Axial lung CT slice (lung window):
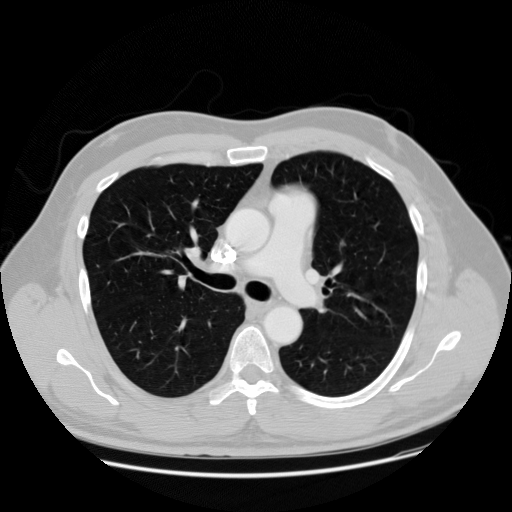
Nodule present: yes
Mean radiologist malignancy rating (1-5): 2.25